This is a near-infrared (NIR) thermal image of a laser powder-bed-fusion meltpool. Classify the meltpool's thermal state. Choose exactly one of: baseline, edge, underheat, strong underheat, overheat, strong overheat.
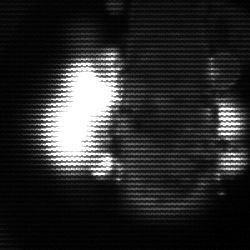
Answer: strong underheat